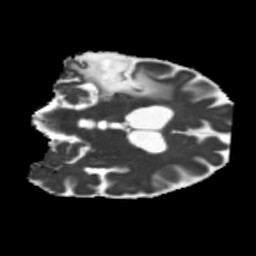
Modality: MD
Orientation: coronal
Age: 71
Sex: male
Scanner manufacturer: siemens
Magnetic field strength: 3 T
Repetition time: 5.25 s
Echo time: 0.08 s